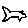
Label: fish